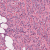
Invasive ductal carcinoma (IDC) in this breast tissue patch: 1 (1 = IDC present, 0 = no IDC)